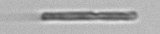
Label: fiber